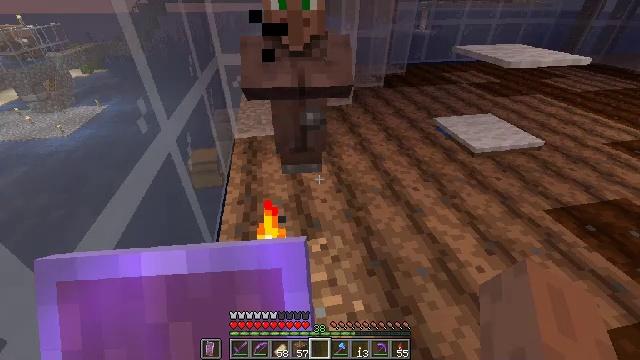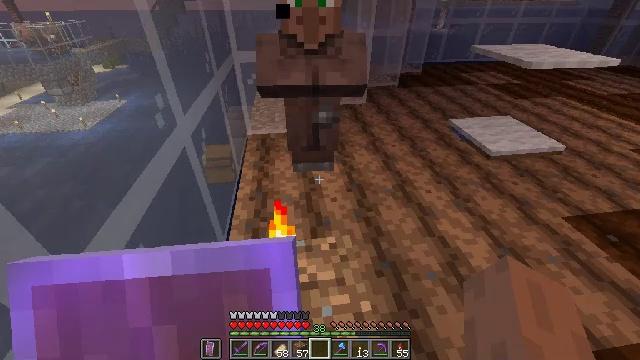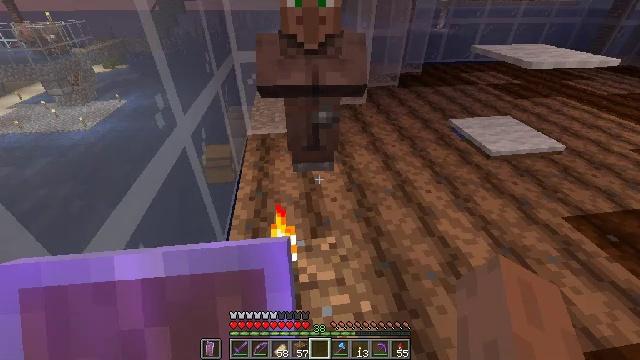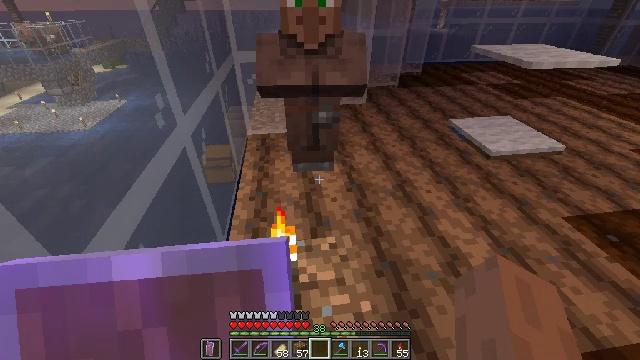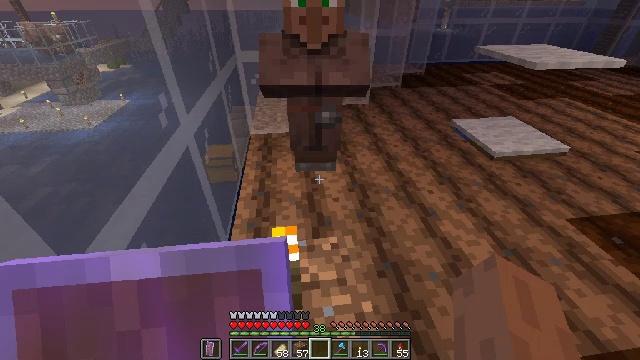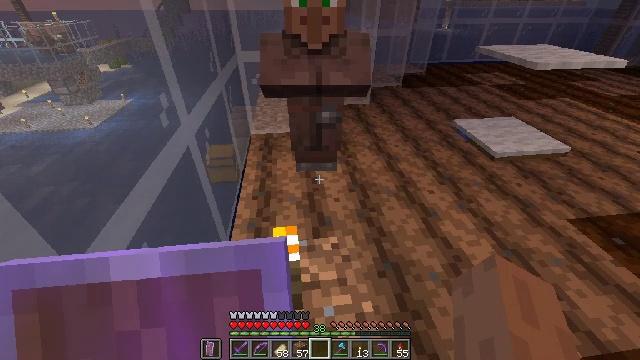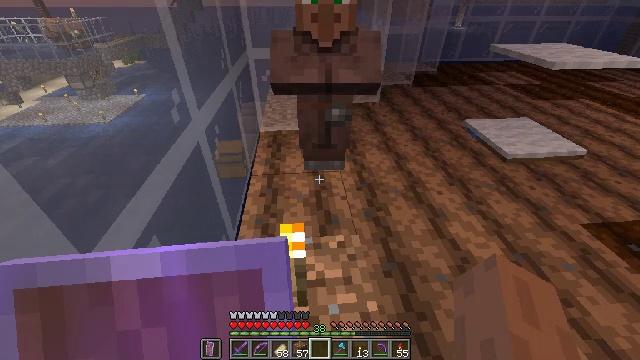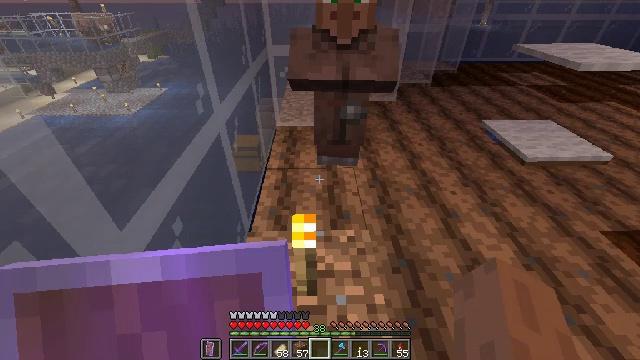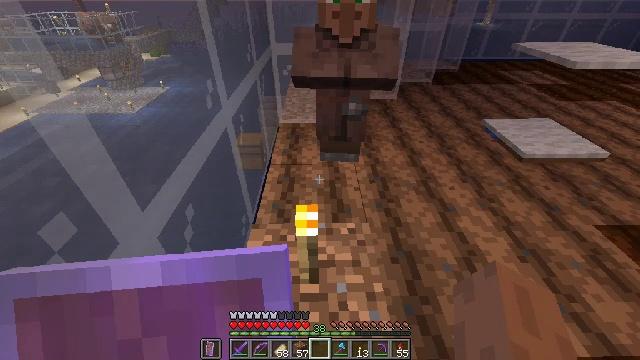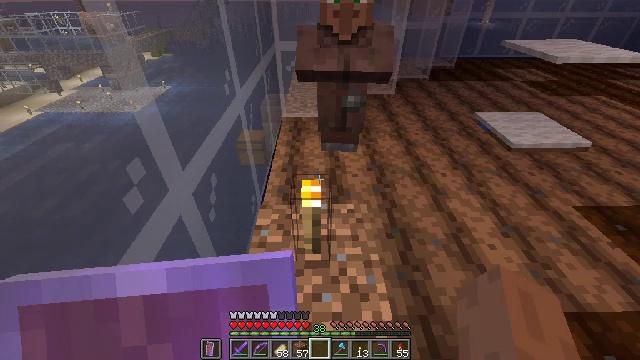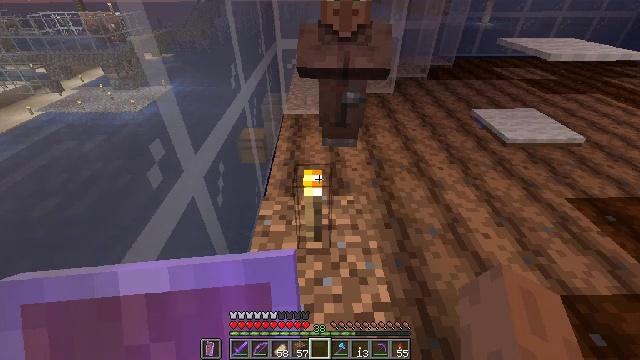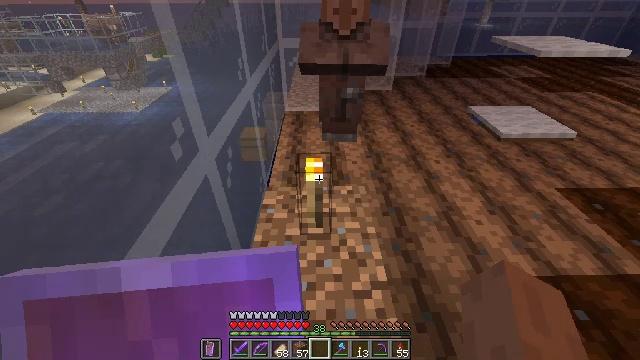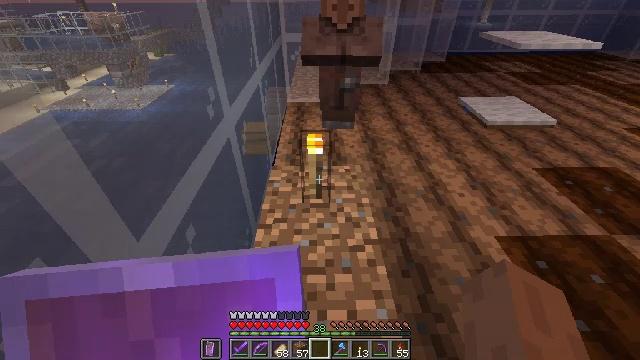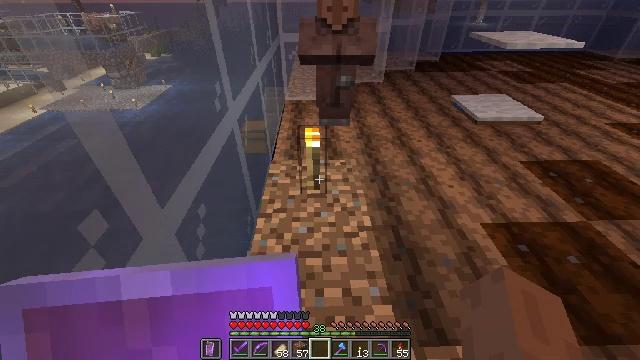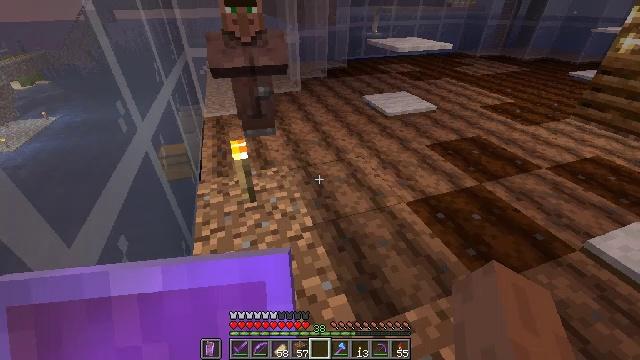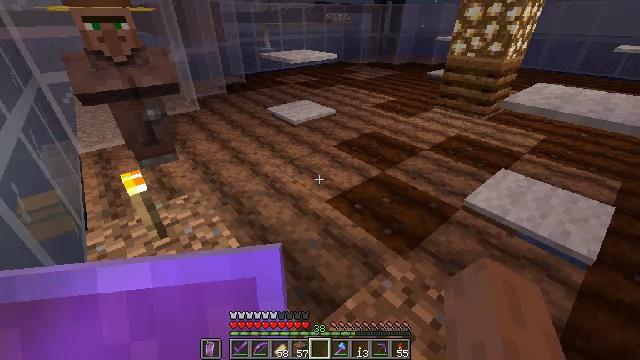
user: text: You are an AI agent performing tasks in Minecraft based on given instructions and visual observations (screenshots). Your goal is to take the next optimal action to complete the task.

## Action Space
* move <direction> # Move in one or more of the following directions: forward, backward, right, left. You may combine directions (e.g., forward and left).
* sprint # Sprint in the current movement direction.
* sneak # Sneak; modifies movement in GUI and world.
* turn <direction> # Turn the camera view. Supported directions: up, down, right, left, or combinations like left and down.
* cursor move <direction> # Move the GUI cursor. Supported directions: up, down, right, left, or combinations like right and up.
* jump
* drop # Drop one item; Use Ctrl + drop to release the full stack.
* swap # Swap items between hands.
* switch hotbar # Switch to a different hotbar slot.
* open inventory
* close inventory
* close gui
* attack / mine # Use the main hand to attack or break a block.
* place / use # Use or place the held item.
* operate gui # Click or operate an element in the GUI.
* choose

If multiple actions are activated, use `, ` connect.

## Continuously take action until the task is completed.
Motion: motion action
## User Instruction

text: Retrieve the torch.
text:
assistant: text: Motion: turn left
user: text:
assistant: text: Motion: no_op
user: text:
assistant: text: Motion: no_op
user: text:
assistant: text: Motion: no_op
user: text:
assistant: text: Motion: no_op
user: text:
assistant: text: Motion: turn left
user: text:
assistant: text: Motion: move back, turn left
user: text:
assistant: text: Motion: move back
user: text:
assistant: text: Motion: move back
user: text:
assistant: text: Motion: move back
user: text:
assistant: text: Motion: move back
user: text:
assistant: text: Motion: move back
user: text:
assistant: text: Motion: move back
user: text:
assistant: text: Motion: turn right and up
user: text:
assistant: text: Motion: turn right and up
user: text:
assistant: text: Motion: turn right
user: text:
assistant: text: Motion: move forward
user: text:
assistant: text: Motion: move forward
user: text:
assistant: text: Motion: move forward
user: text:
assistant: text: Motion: move forward
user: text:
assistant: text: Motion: move forward
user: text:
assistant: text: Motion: move forward
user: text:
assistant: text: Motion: move forward
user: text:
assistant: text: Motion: move forward
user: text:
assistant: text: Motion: move forward
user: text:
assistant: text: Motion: move forward, turn right
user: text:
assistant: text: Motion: move forward, turn right and down
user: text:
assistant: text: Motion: move forward, turn right and down
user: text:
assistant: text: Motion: turn right
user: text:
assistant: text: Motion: no_op